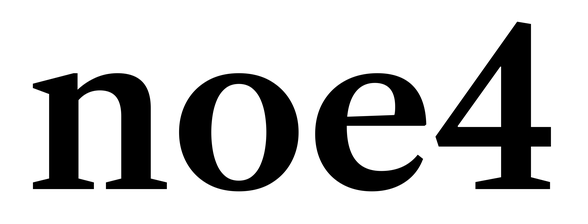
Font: LibreCaslonText_SemiBold